The picture encodes a bearing's raw vibration samples as pixel intensities in a 2-D grid. Classify the bearing condition as one of: normal, inner_race, outer_race, ball.
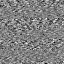
Answer: ball